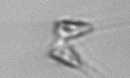
Label: Asterionellopsis_glacialis